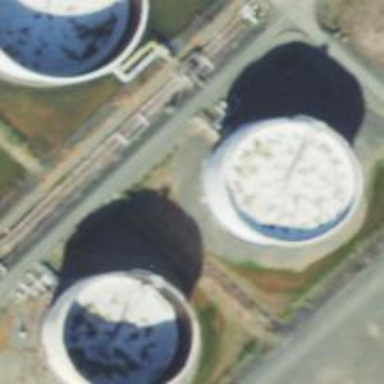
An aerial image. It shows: Storage tank created as man-made structure.